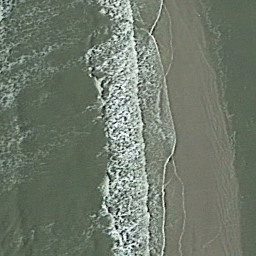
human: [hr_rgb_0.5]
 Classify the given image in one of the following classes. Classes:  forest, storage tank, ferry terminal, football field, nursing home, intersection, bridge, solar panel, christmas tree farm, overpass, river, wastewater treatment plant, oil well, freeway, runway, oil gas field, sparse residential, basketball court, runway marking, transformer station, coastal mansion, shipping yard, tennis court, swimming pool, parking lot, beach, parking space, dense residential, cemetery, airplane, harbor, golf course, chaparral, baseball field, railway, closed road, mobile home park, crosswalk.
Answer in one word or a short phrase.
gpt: beach